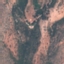
Land use / land cover: HerbaceousVegetation